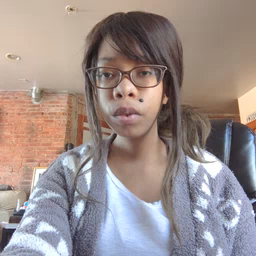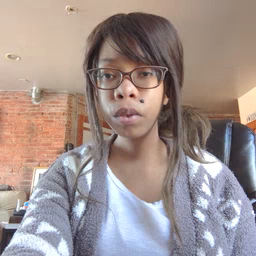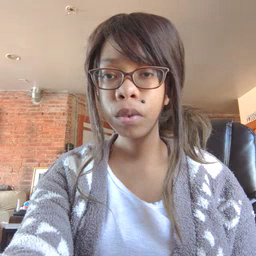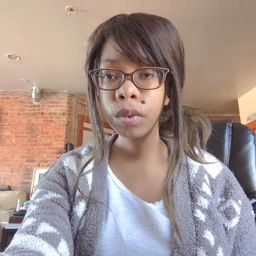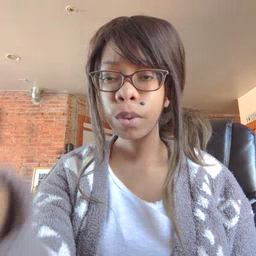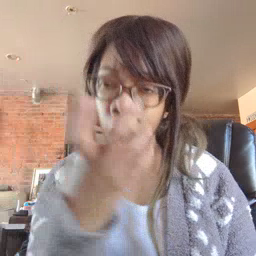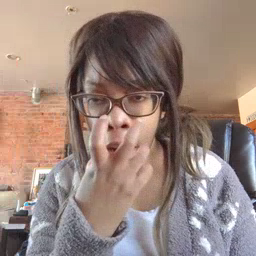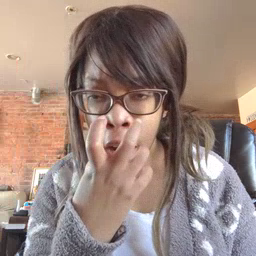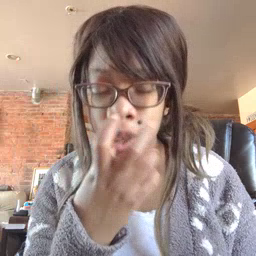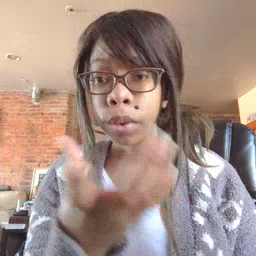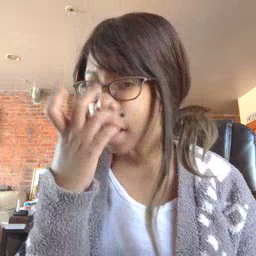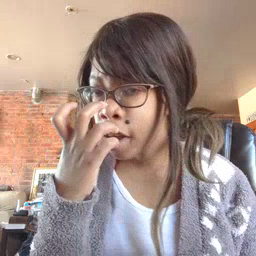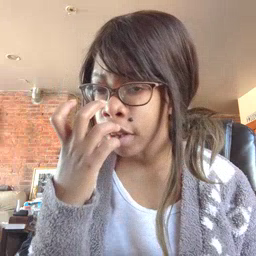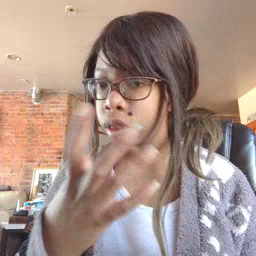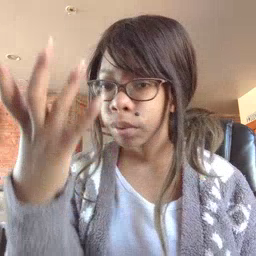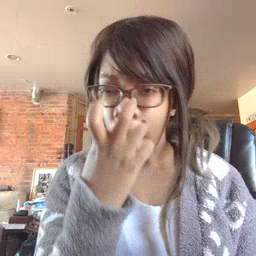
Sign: mad